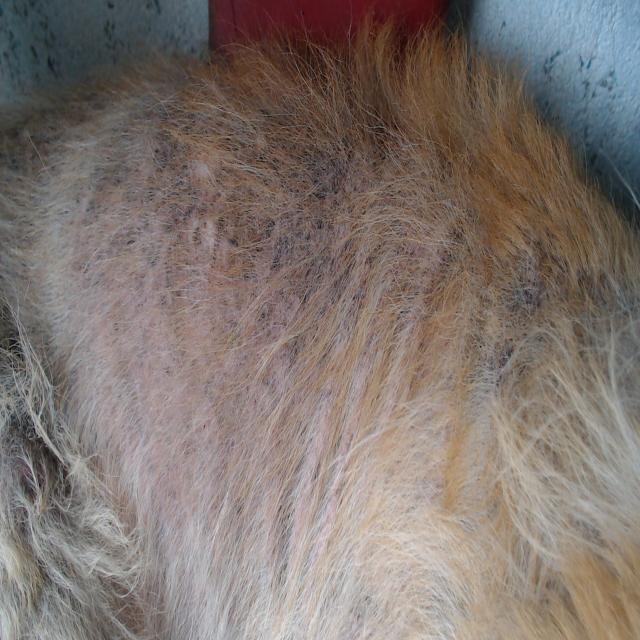
Canine demodicosis (Demodex mange) — caused by Demodex canis mites. Presents with alopecia, follicular papules, pustules, and comedones. Often localized on face and forelimbs.